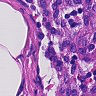
Metastatic tissue present: no